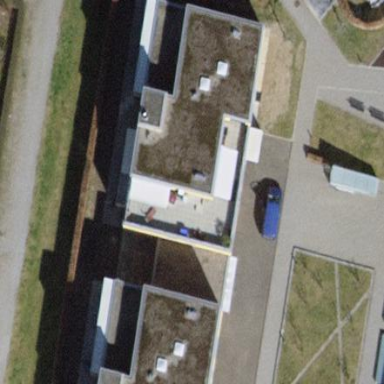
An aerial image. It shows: Yellow apartments building.